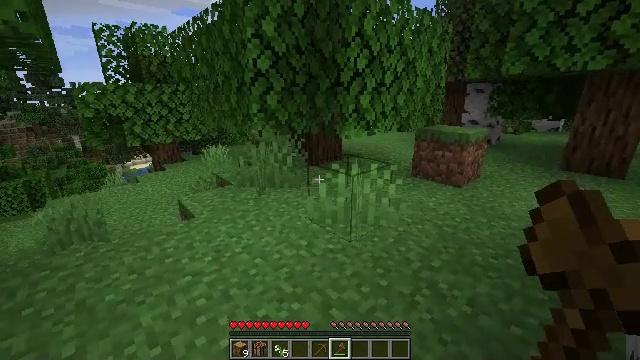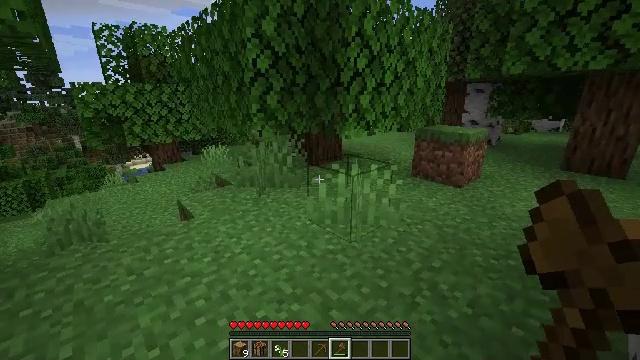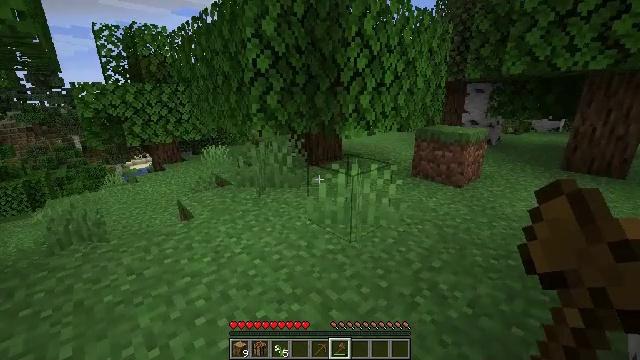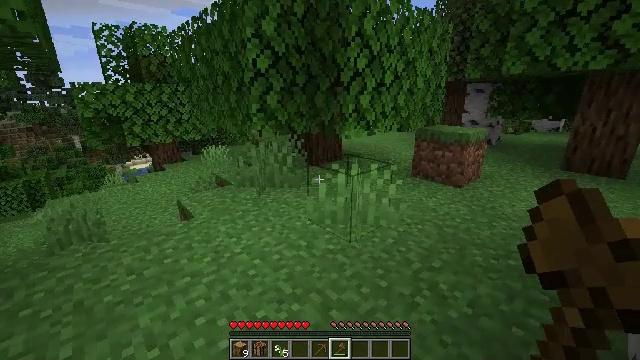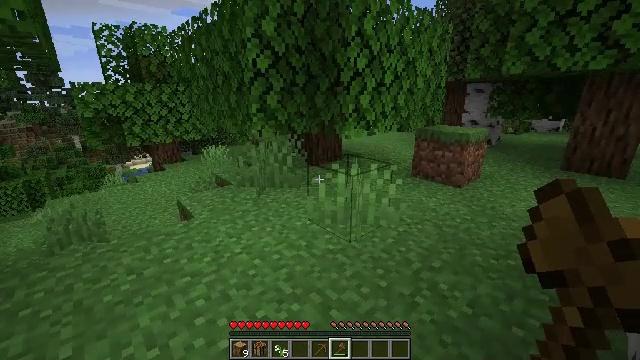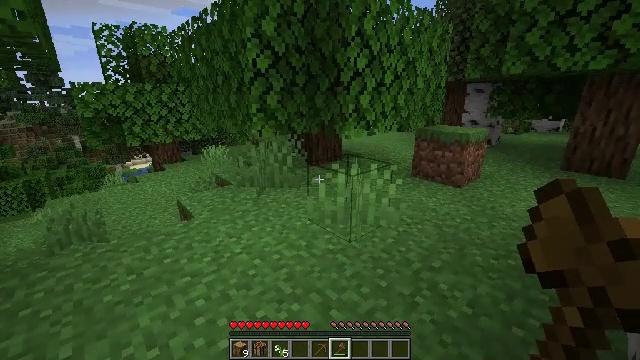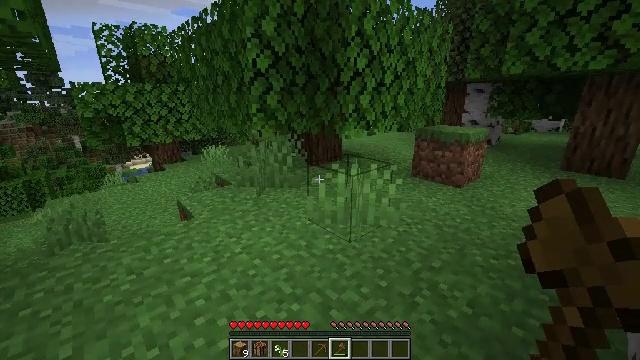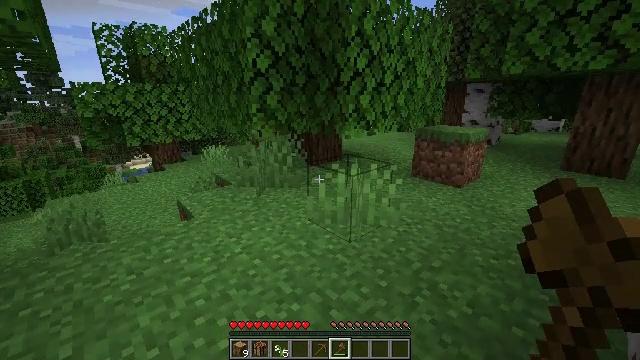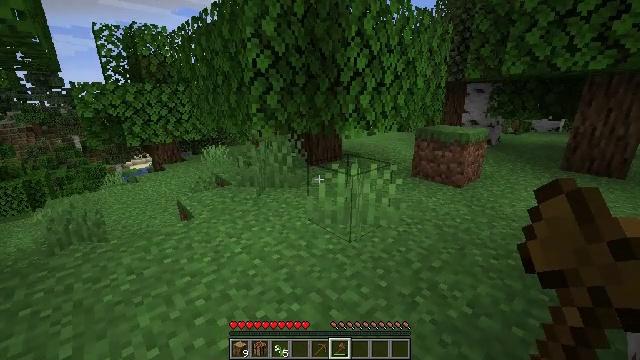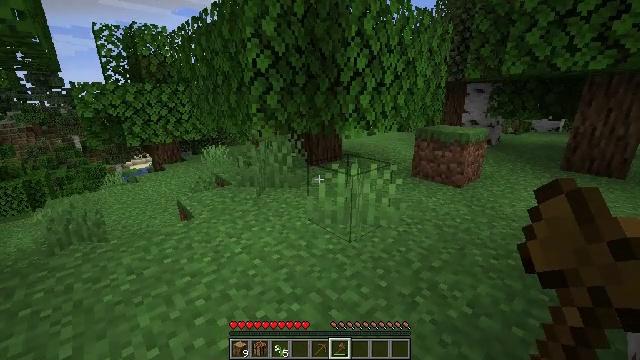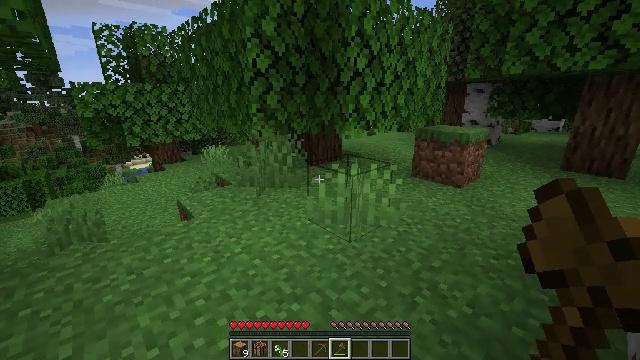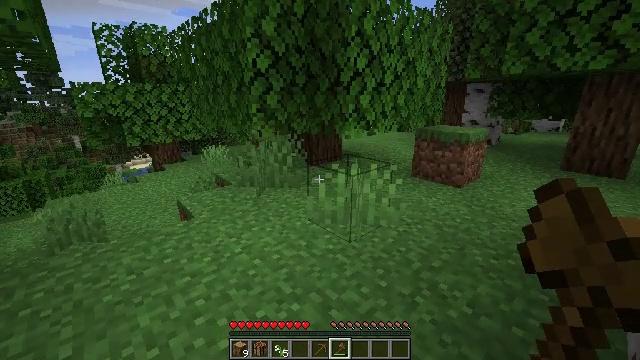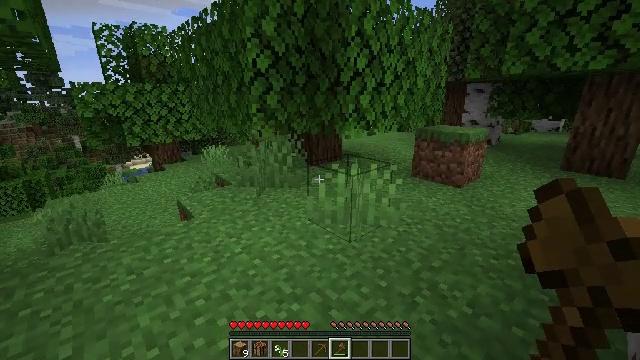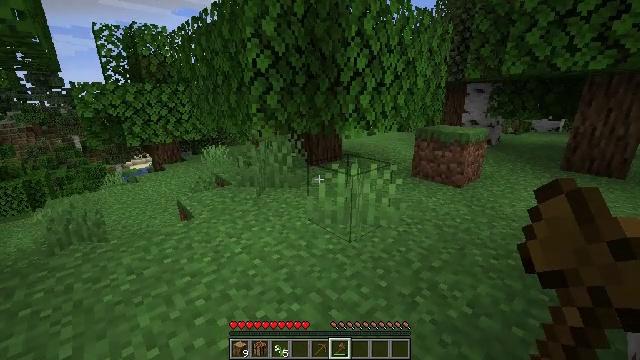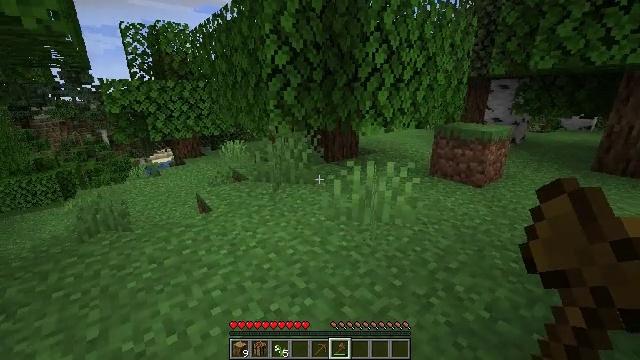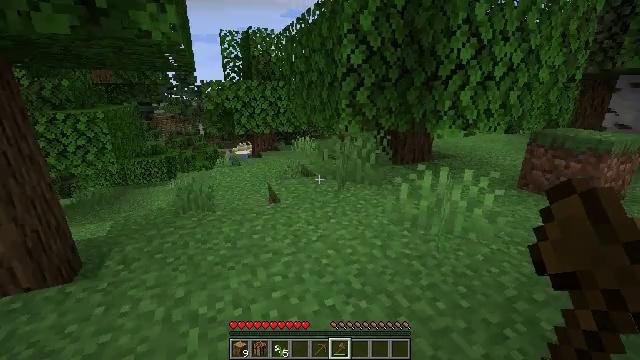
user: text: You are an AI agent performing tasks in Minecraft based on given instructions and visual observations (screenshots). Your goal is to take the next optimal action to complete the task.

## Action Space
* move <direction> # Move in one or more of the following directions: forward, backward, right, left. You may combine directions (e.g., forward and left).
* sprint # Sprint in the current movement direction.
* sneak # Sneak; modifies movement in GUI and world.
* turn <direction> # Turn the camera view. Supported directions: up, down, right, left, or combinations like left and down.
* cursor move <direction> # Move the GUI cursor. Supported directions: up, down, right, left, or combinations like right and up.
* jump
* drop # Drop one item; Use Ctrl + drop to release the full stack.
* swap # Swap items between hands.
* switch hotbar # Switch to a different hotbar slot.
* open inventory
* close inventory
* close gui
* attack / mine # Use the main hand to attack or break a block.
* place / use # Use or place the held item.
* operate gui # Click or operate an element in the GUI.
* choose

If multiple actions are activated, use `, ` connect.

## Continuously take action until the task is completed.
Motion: motion action
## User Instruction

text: Mine the lilac flower.
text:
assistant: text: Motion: no_op
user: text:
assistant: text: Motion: no_op
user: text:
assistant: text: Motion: no_op
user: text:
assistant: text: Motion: no_op
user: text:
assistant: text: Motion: no_op
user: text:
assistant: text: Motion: no_op
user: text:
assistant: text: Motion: no_op
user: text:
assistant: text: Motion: no_op
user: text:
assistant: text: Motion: no_op
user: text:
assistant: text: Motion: no_op
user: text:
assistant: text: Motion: no_op
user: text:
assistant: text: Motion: no_op
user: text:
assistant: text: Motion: no_op
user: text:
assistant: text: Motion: turn left
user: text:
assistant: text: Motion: turn left
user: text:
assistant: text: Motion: move forward, turn left and up
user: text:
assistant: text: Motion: move forward, turn left
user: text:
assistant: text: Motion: move forward, turn left
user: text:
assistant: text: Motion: move forward and move right
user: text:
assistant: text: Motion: move forward and move right
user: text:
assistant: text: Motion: move forward and move right
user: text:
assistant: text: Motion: move forward and move right
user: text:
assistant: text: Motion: move forward and move right
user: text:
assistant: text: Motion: move forward and move right, turn up
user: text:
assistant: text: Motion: move forward and move right
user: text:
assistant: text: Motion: move forward and move right
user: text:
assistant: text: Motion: move forward and move right, turn left and down
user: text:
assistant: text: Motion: move forward, turn left and down
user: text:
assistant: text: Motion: turn left and down
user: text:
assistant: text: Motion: turn left